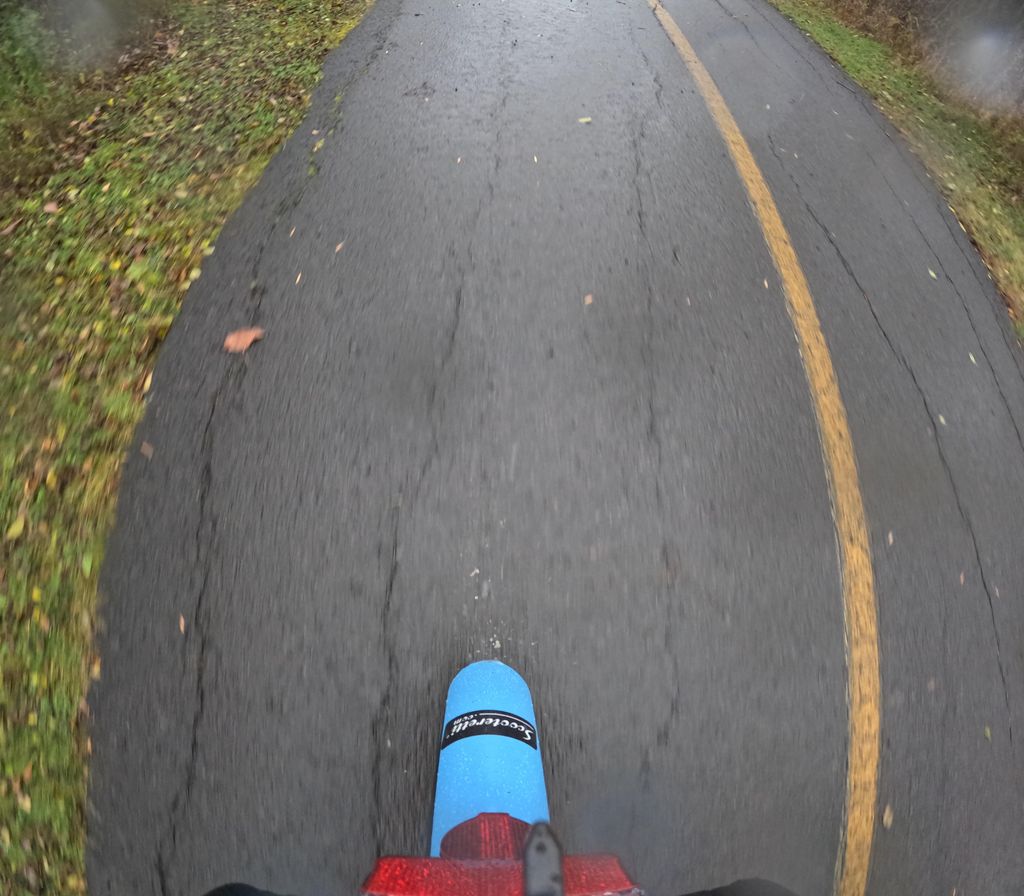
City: ottawa-gatineau